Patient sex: M
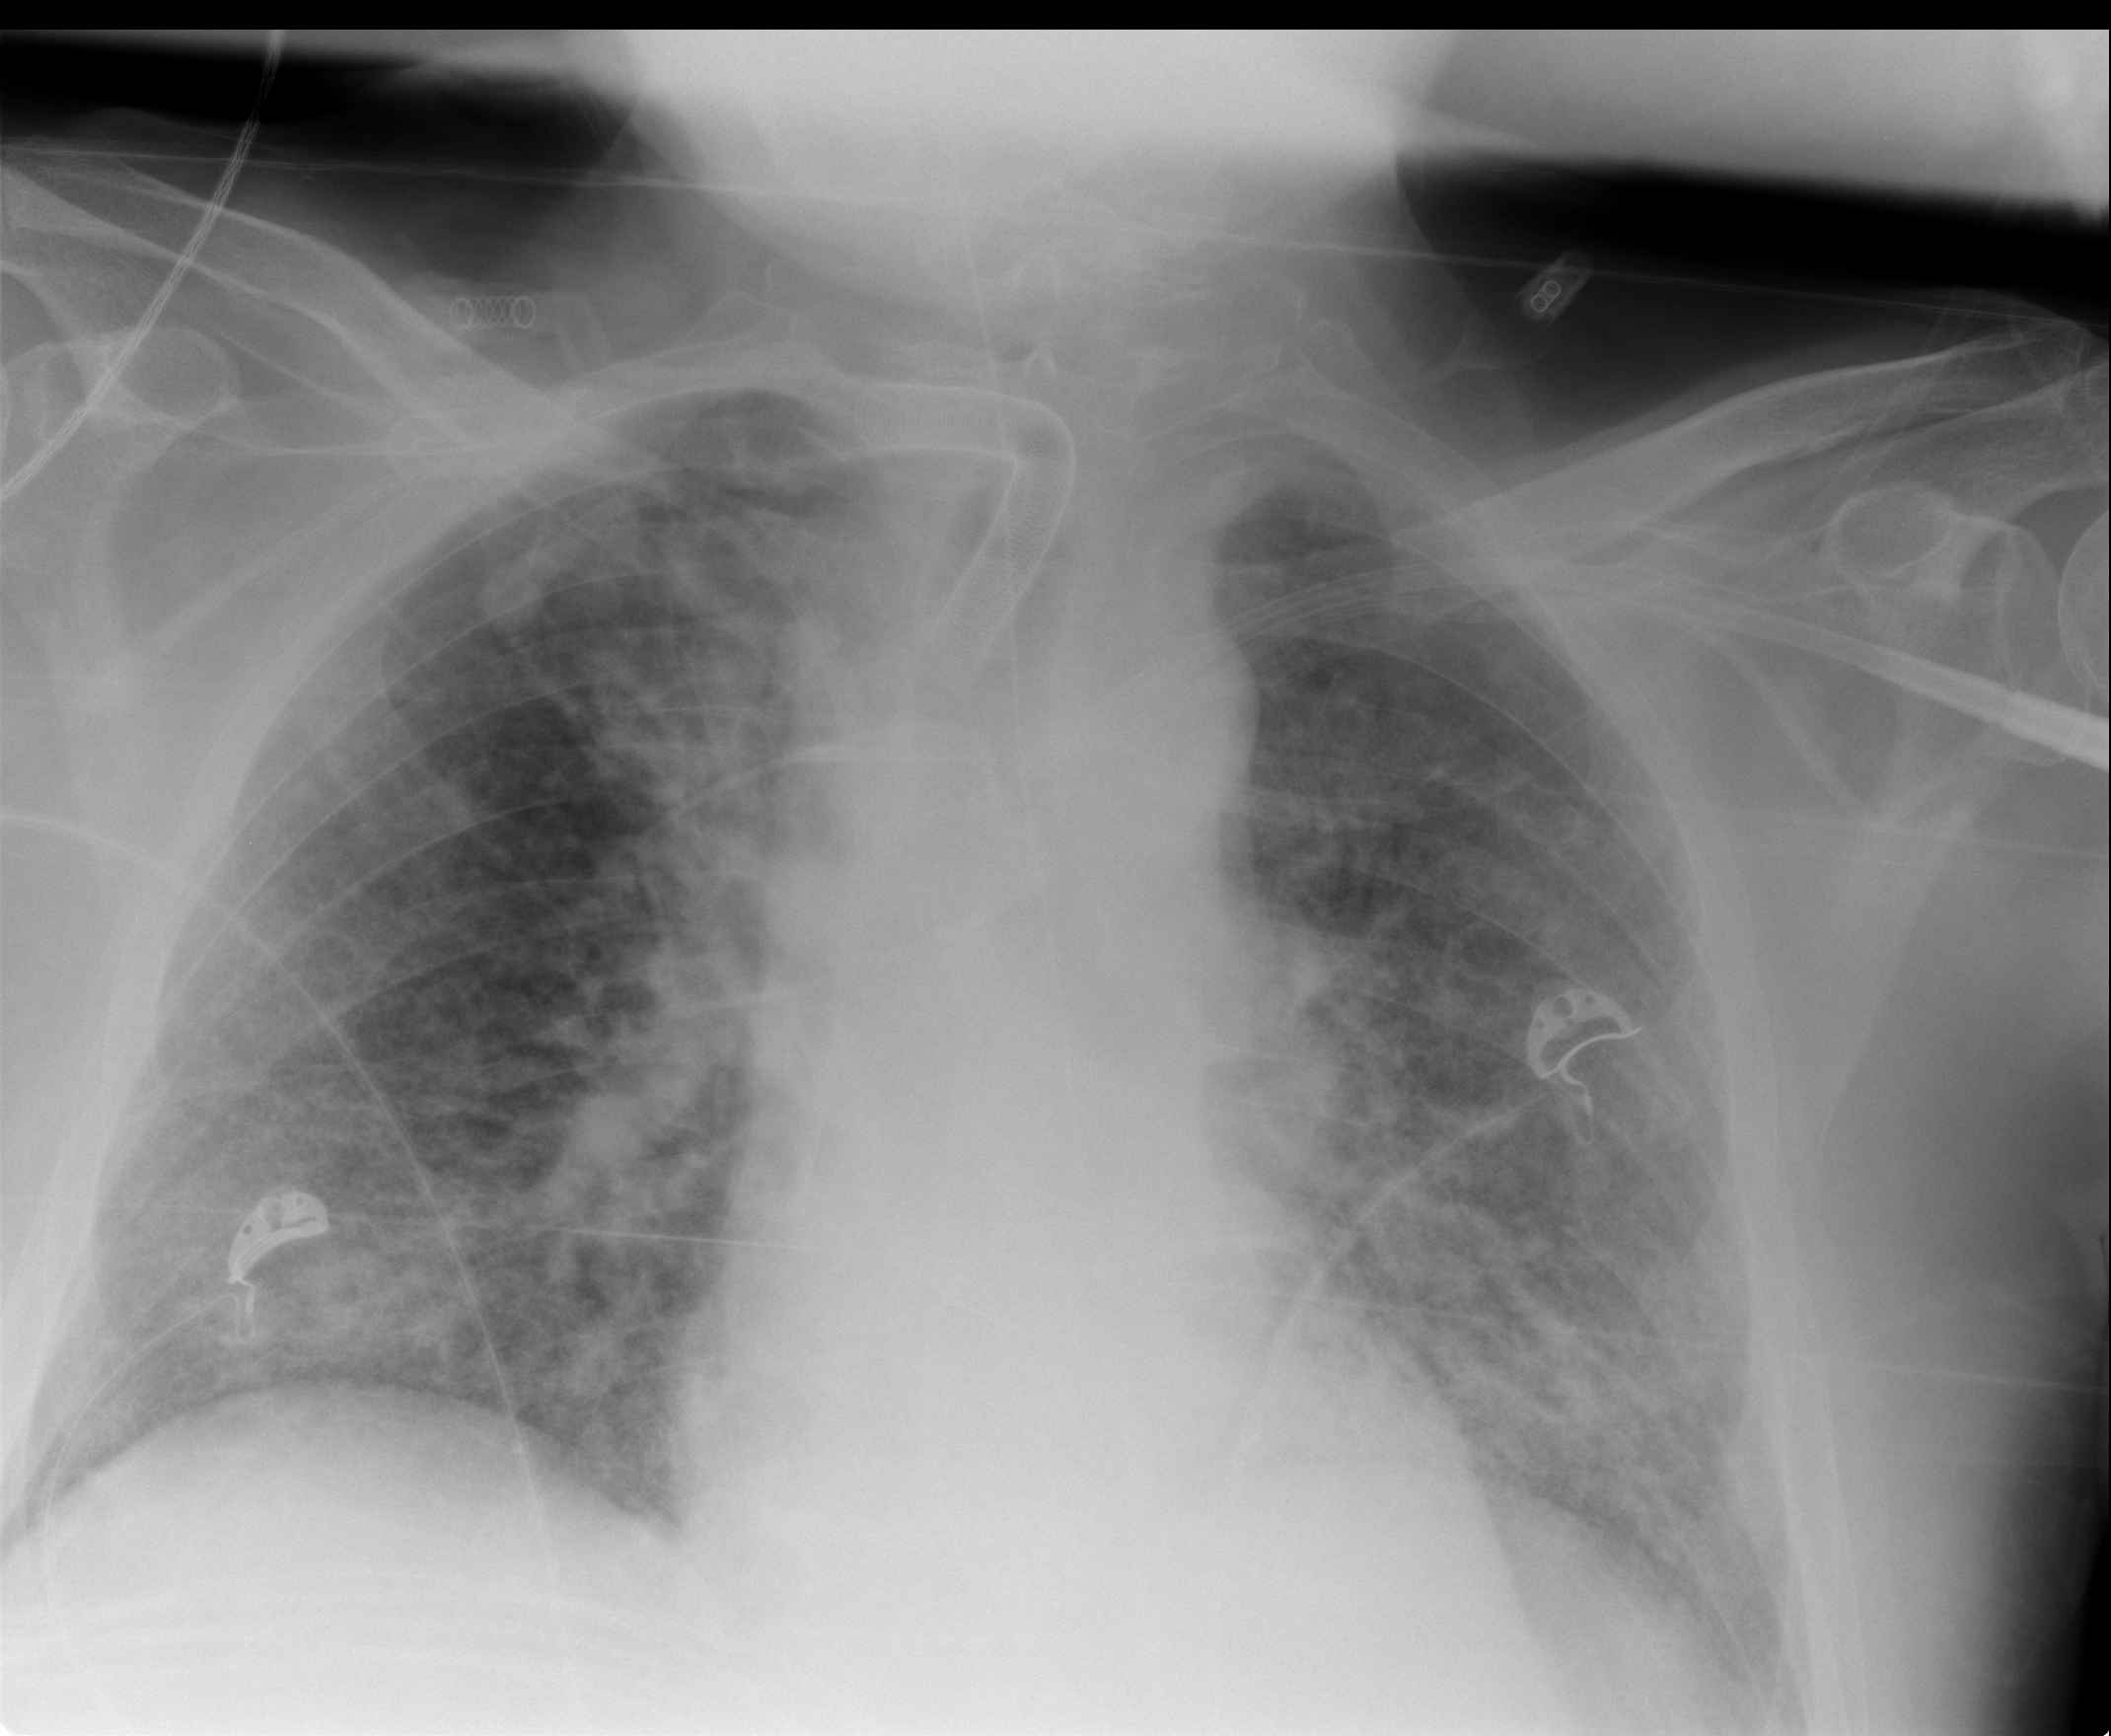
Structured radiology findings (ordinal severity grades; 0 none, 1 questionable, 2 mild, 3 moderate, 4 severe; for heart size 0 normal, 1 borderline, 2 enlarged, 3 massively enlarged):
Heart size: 0
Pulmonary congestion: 2
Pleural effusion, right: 0
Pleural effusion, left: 0
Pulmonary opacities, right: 3
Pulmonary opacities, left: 3
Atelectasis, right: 3
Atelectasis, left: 3